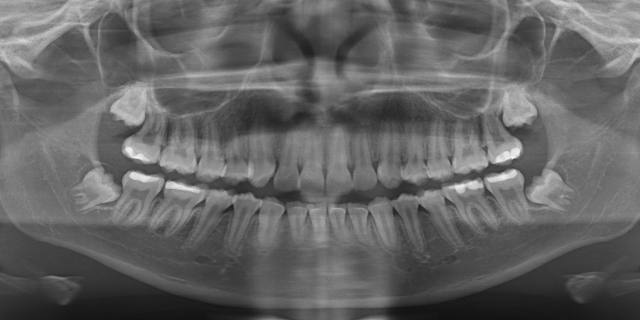
adult